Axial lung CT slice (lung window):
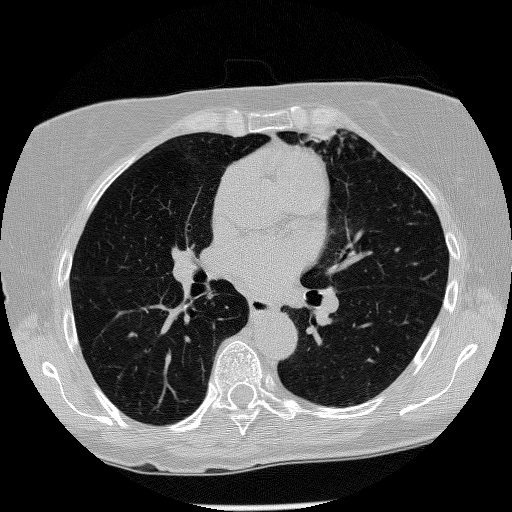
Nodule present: no